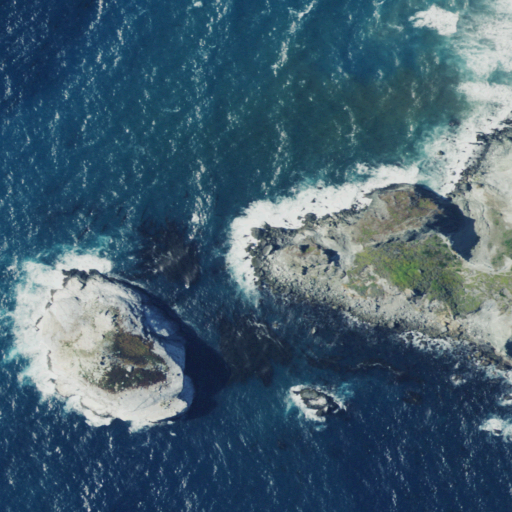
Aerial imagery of cape in California named Cape San Martin containing open water, shrub, herbaceous wetlands, barren land, grassland, medium intensity development, and high intensity development